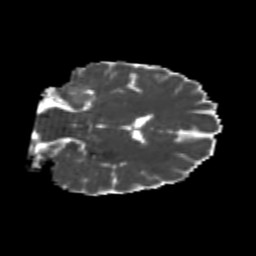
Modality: MD
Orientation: coronal
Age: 26
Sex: male
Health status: healthy
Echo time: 0.074 s